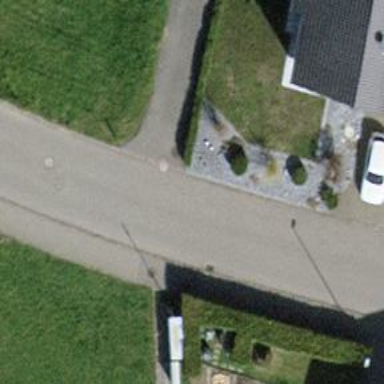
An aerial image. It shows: Smoothly paved residential road.